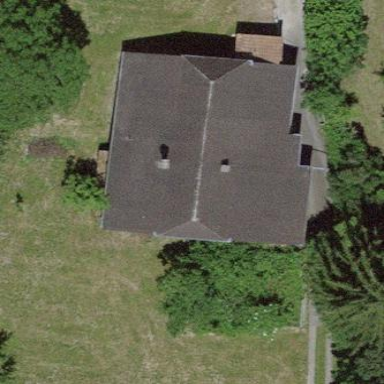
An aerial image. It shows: Farm building.